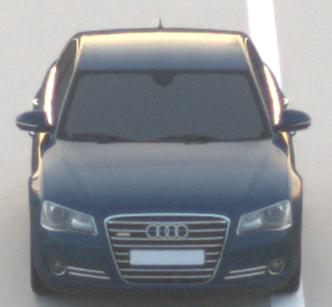
Make: Audi
Model: A8 D4
Model produced from: 2009
Model produced until: 2017
Doors: 4
Color: blue
Road condition: dry road
Daytime: sunrise or sunset
Contrast: low contrast